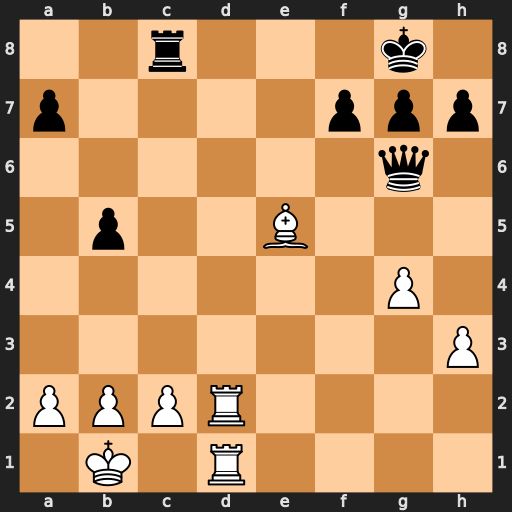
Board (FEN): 2r3k1/p4ppp/6q1/1p2B3/6P1/7P/PPPR4/1K1R4
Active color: w
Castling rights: -
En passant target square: -
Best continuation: Rd8+ Rxd8 Rxd8#